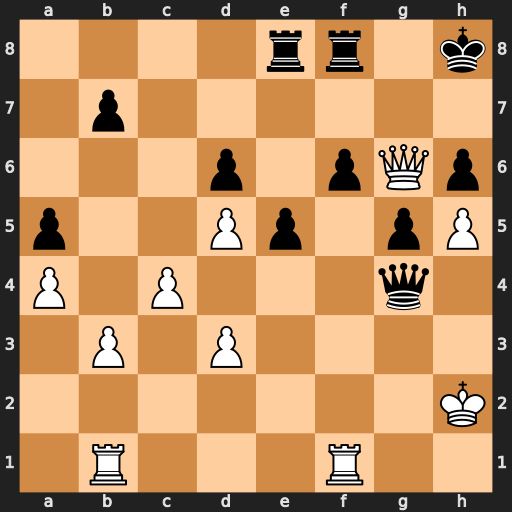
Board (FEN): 4rr1k/1p6/3p1pQp/p2Pp1pP/P1P3q1/1P1P4/7K/1R3R2
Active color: w
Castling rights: -
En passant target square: -
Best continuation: Qxh6+ Kg8 Qg6+